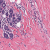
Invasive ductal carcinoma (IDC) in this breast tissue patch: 0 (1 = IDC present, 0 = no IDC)